Question: I'm trying to use 'bootstrap framework' in my website that I'm designing for a university assignment, and despite my best efforts bootstrap doesn't want to play nicely.
With the page open in Chrome, I can open the console and it's complaining it can't find the bootstrap file (see ). I have the html file in a folder called httpdocs, and folders called assets with a js, css, and img folder within the assets folder. The links are as follows:
'''
<link rel="stylesheet" type="text/css" href="../assets/css/bootstrap.css>" />
<script src="http://code.jquery.com/jquery-latest.min.js" type="text/javascript"></script>
<script src="../assets/js/bootstrap.min.js" type="text/javascript"></script>
'''
I'm not exactly new to html/css/jquery and to my knowledge that path should link correctly, but for some reason it isn't. Any ideas?
[
'''
<!-- start section body -->
<div class="container>
<div class="row">
<div class="span9">
<p>Lorem ipsum dolor sit amet, consectetur adipiscing elit.</p>
</div>
</div>
</div>
'''
Just to cover all bases, is this how I should be marking it up? I have a sidebar on the left hand side of the page that spans '220px' from the very left of the page, and I want the text in the paragraph to not be hidden by that sidebar. Taking that into consideration, how would I then also offset the div for the paragraph to be centered between the edge of the sidebar and the edge of the screen?
I see tutorials using the following instead. Is this an older version of bootstrap or am I trying to use the wrong thing?
'''
<div class="col-lg-9 col-lg-offset-3">
<p>Lorem ipsum dolor sit amet, consectetur adipiscing elit.</p>
</div>
'''
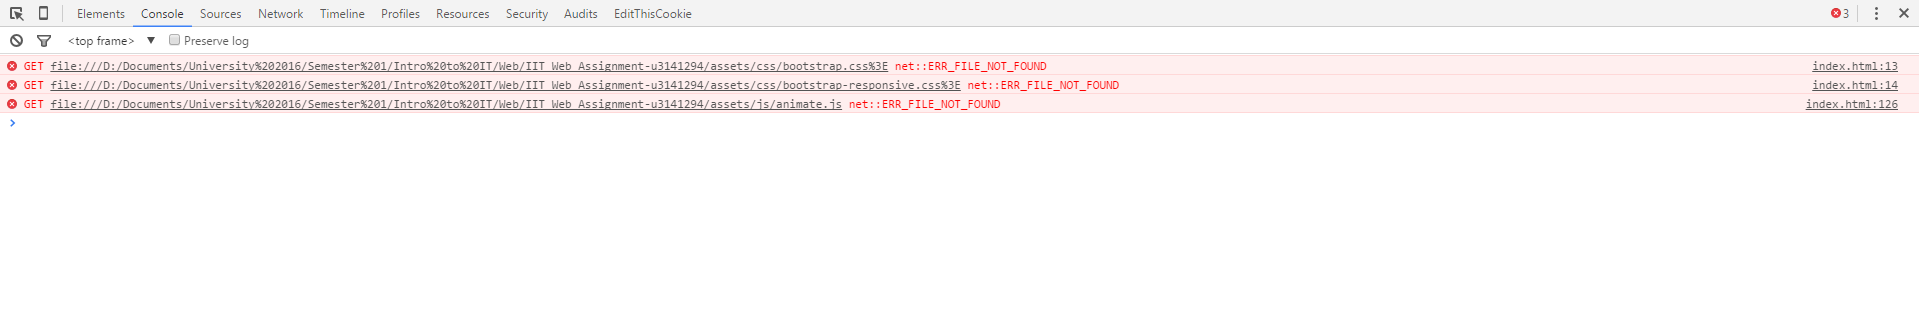
Answer: I can see an extra '>' in the 'href' attribute's value.
'''
<link rel="stylesheet" type="text/css" href="../assets/css/bootstrap.css>" />
'''
Not sure if this is a typo or this is how your actual code is.
You could also provide the links of the other two assets which were not found to confirm the issue.